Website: ulta-beauty
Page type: payment
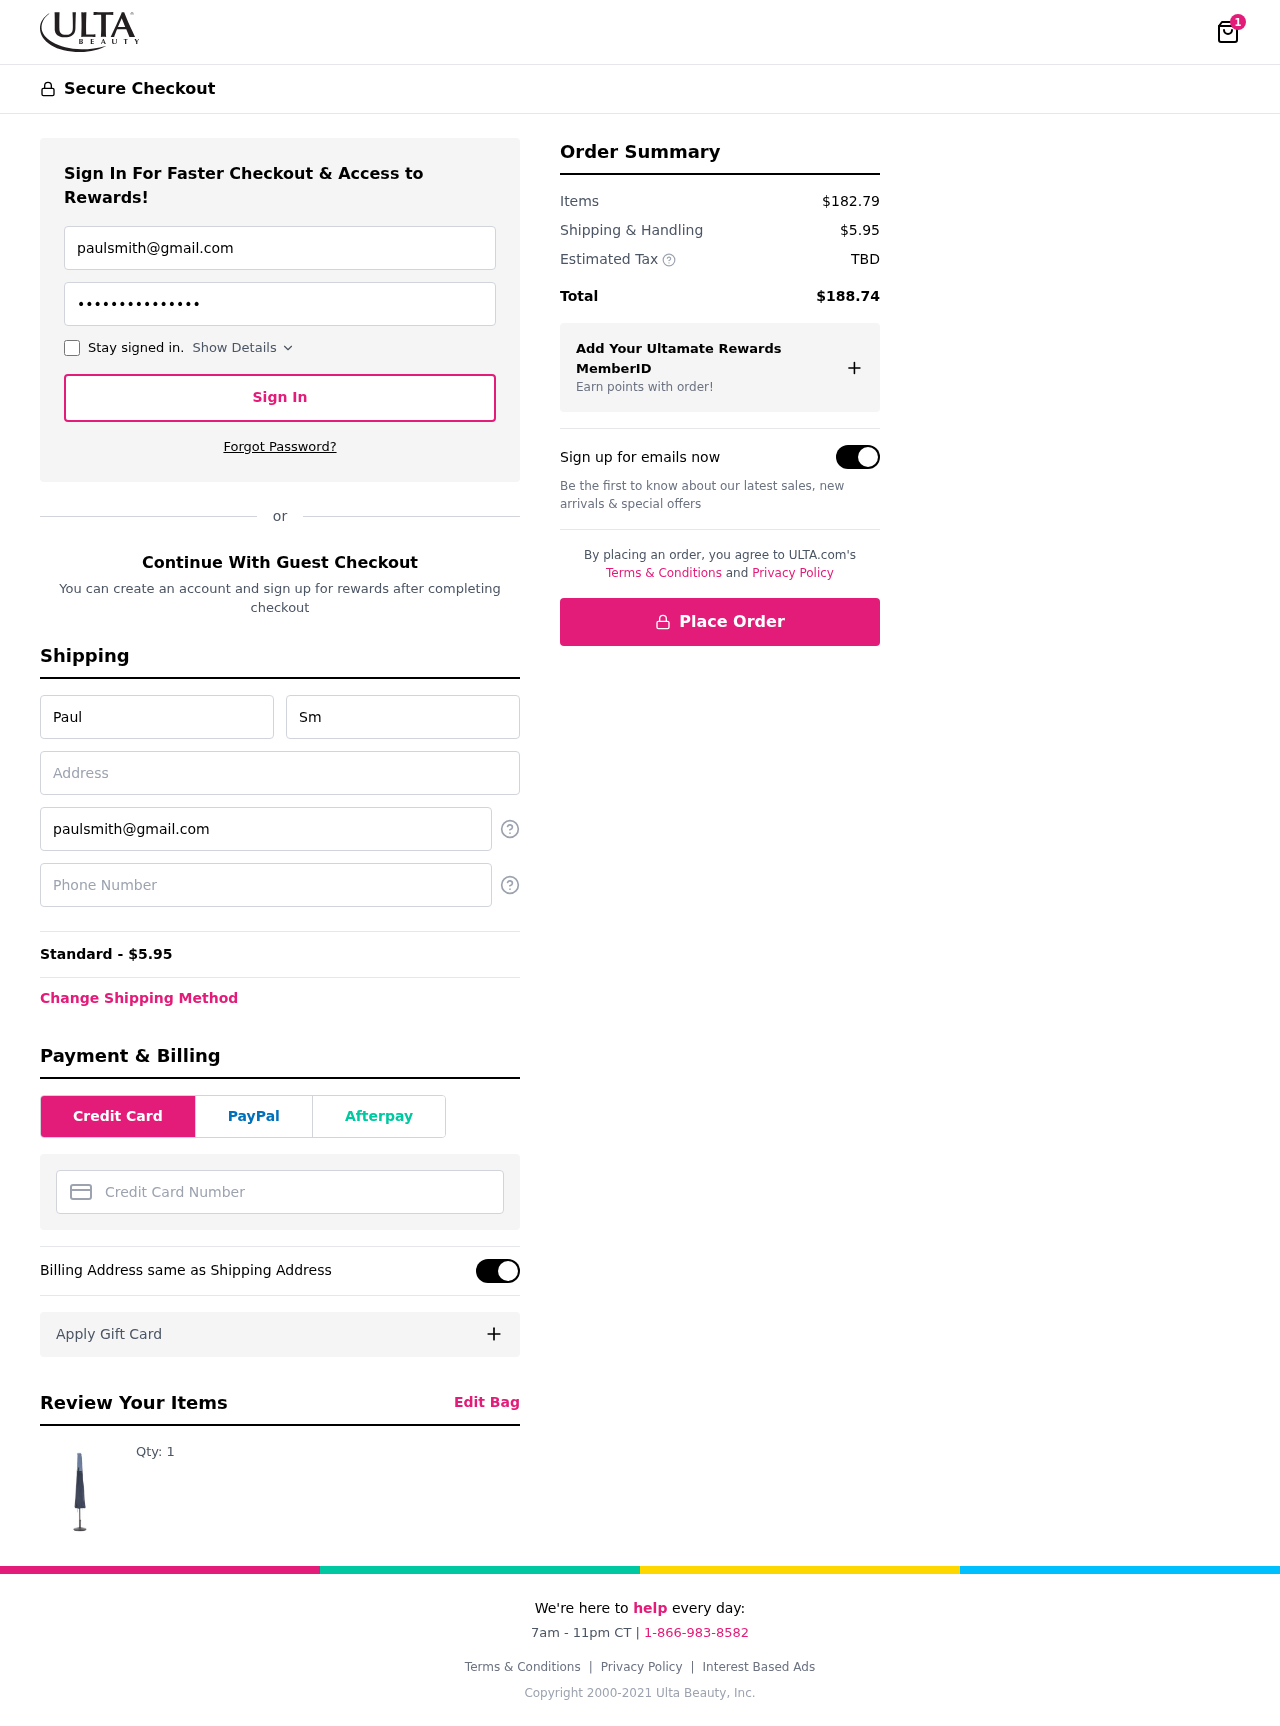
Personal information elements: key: PII_CARD_NUMBER
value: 4979 9008 4347 0360
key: PII_EMAIL
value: paulsmith@gmail.com
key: PII_FIRSTNAME
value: Paul
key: PII_LASTNAME
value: Smith
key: PII_PHONE
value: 7445615429
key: PII_STREET
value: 469 Guzman Cape Suite 825
Product elements: key: PRODUCT1_QUANTITY
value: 1
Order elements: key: ORDER_NUM_ITEMS
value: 1
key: ORDER_SHIPPING_COST
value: $5.95
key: ORDER_SHIPPING_COST
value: Standard - $5.95
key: ORDER_SUBTOTAL
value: $182.79
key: ORDER_TAX
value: TBD
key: ORDER_TOTAL
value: $188.74